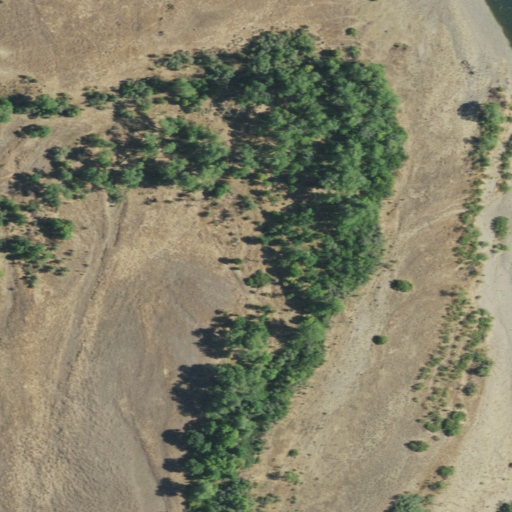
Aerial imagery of island in California named Todd Island containing herbaceous wetlands, woody wetlands, barren land, and open water